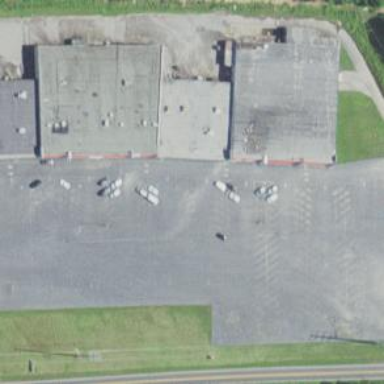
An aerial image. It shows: Parking area with surface.